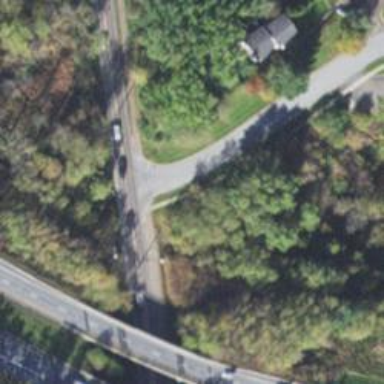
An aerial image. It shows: Asphalt cycleway with uncontrolled crossing.